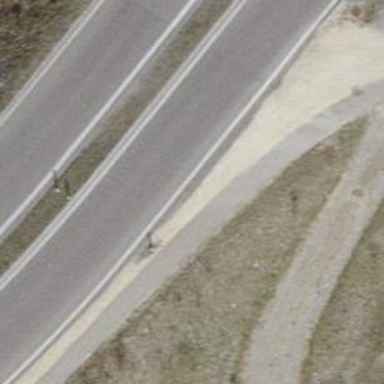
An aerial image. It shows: Asphalt path that serves as sidewalk.